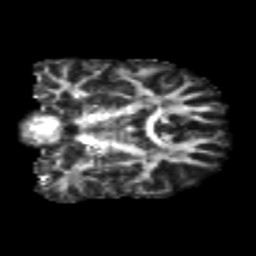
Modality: FA
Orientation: coronal
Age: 24
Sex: male
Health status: healthy
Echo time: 0.074 s